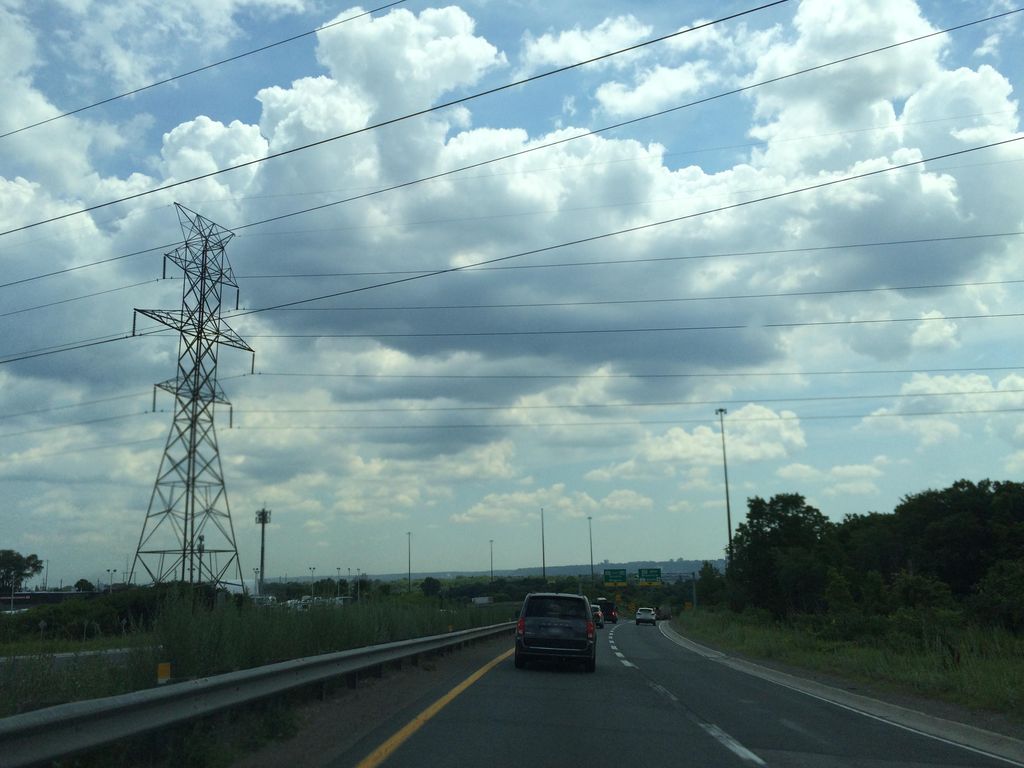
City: hamilton